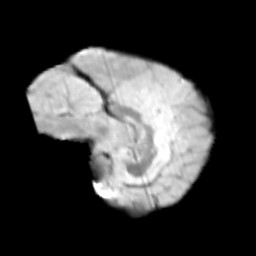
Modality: T2w
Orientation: sagittal
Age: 11
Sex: male
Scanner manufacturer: siemens
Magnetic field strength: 3 T
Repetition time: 3.8 s
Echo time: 0.07 s